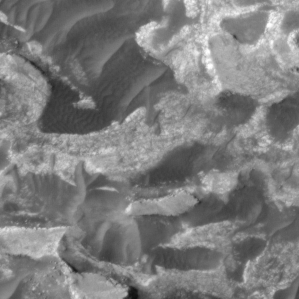
Label: non_frost